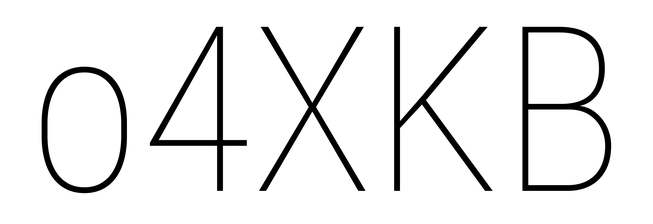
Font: Roboto_Condensed_Thin